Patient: sex M, age 45
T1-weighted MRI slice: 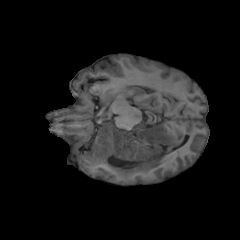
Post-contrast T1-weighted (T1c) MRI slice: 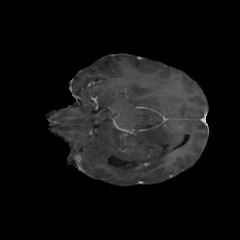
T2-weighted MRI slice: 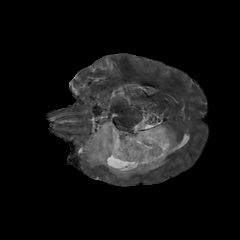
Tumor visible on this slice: yes
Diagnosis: Astrocytoma, IDH-mutant
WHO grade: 2